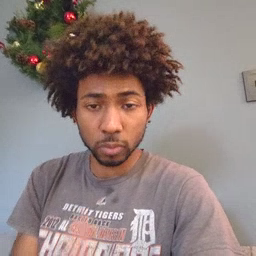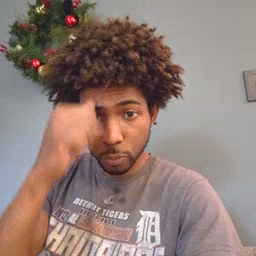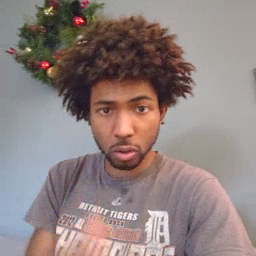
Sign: brother